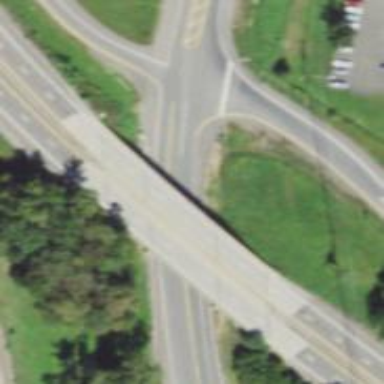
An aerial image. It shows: Asphalt road designated as trunk highway.